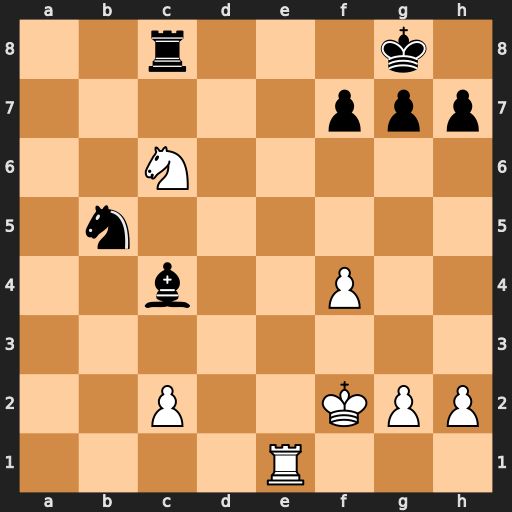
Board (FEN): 2r3k1/5ppp/2N5/1n6/2b2P2/8/2P2KPP/4R3
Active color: w
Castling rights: -
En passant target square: -
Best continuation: Ne7+ Kf8 Nxc8